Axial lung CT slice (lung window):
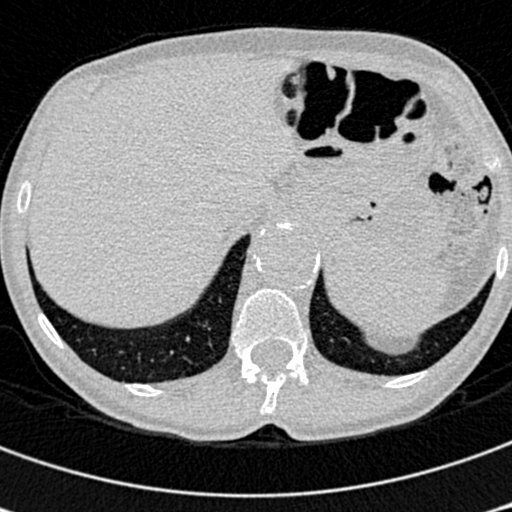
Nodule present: no